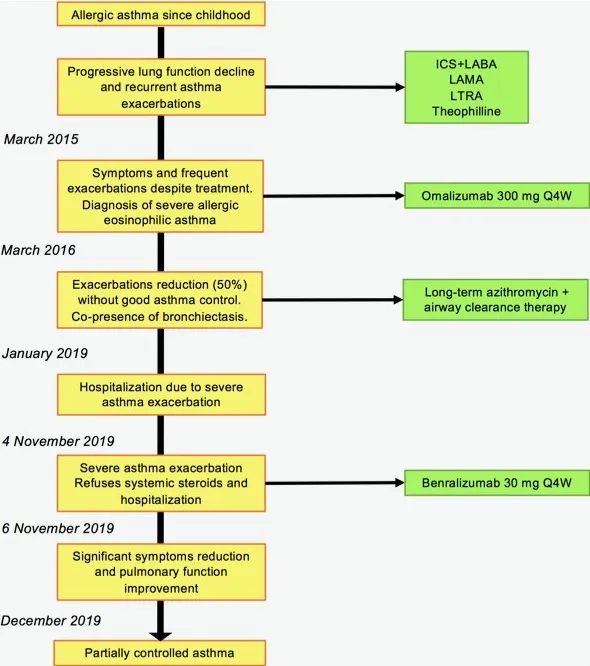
Case report timeline following CARE guidelines. . LAMA, long acting muscarinic agonist; LTRA, leukotrienes receptor antagonist; Q4W: every four weeks.
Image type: chart (chart)